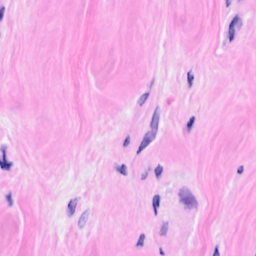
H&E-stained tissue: Breast